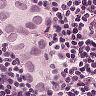
Metastatic tissue present: yes